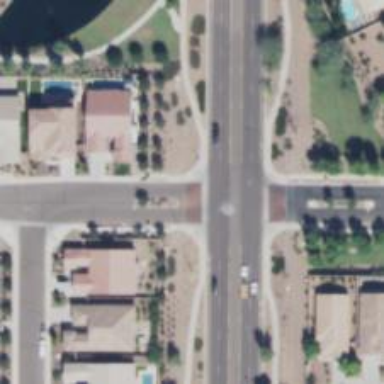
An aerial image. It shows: Unmarked crossing on the road.